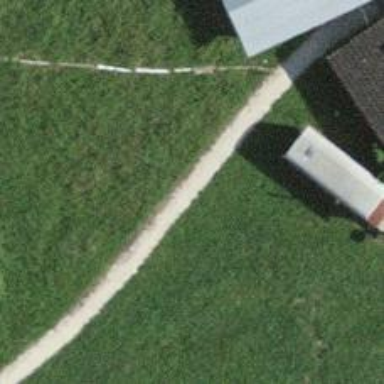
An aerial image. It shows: Unpaved path.